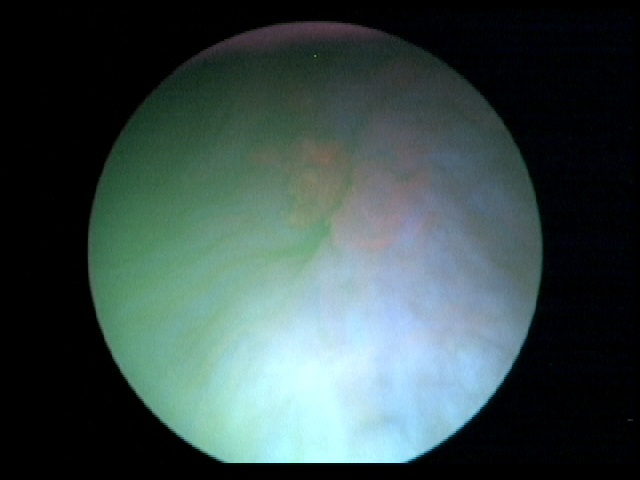
Modality: BLC
Class: Malignant
Subclass: HighGradePapillary
Lesion: L1
Stage: T1
Morphology: Papillary
Bladder cancer association: Yes